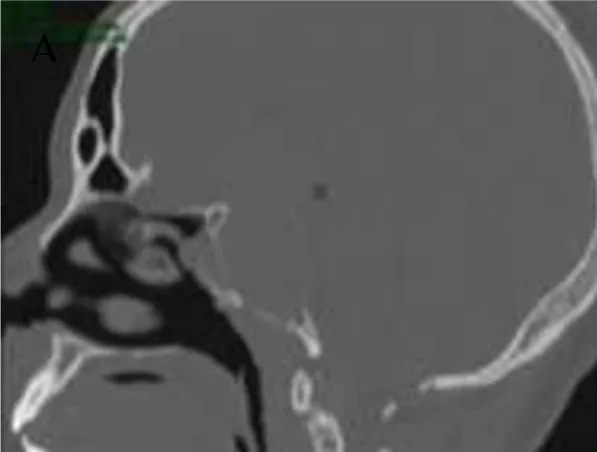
Sagittal CT image of the pituitary macroadenoma showing the bony erosion of the sellar floor and of the anterior wall of the sphenoid sinus.
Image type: radiology (ct)